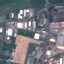
Land use / land cover: Industrial